Question: I am using itext 2.1.7 library , and want to use that only.
However I noticed whenever I create the PdfPTable which has the row headers of the table increase in words , they get scrambled.
For Example ,
My table header : Total Power For Customer.(Here it gets displayed : Total Powe , r For Customer) , I mean it takes new line after . It cuts the word.

These are the headers for PdfPTable , I have not used any formatting so I am just using ,
'''
Table table = new Table(12);
table.addCell("Total Power Consumed");
document.add(table);
'''
There are other columns as well! No Special formatting done.
Are there any good formatting options available for itext 2.1.7.(com.lowagie)
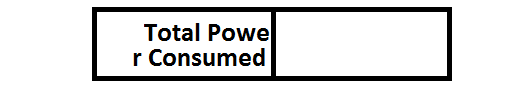
Answer: You could try 'table.addCell("Total Power
Consumed");'